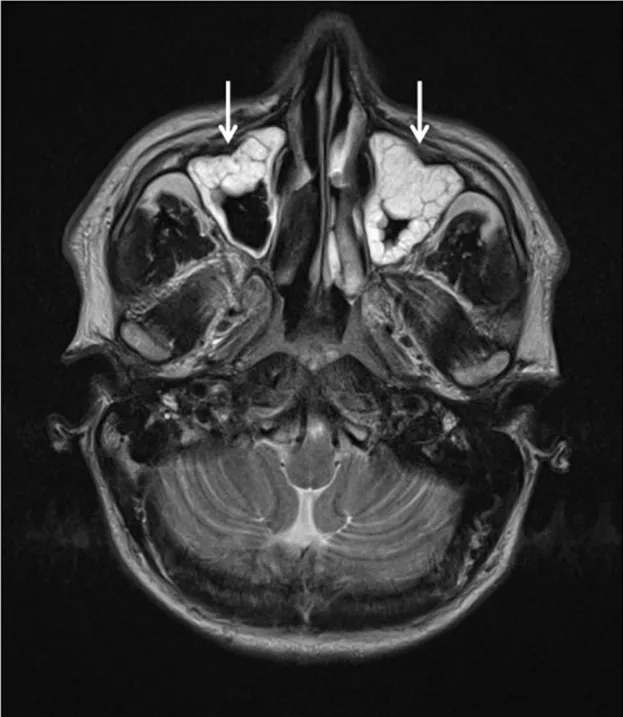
(b) MRI Head (T2 weighted) showing extensive loculated sinusitis (unmarked).
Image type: radiology (mri)